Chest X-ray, PA view. Patient: 44 years old, sex M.
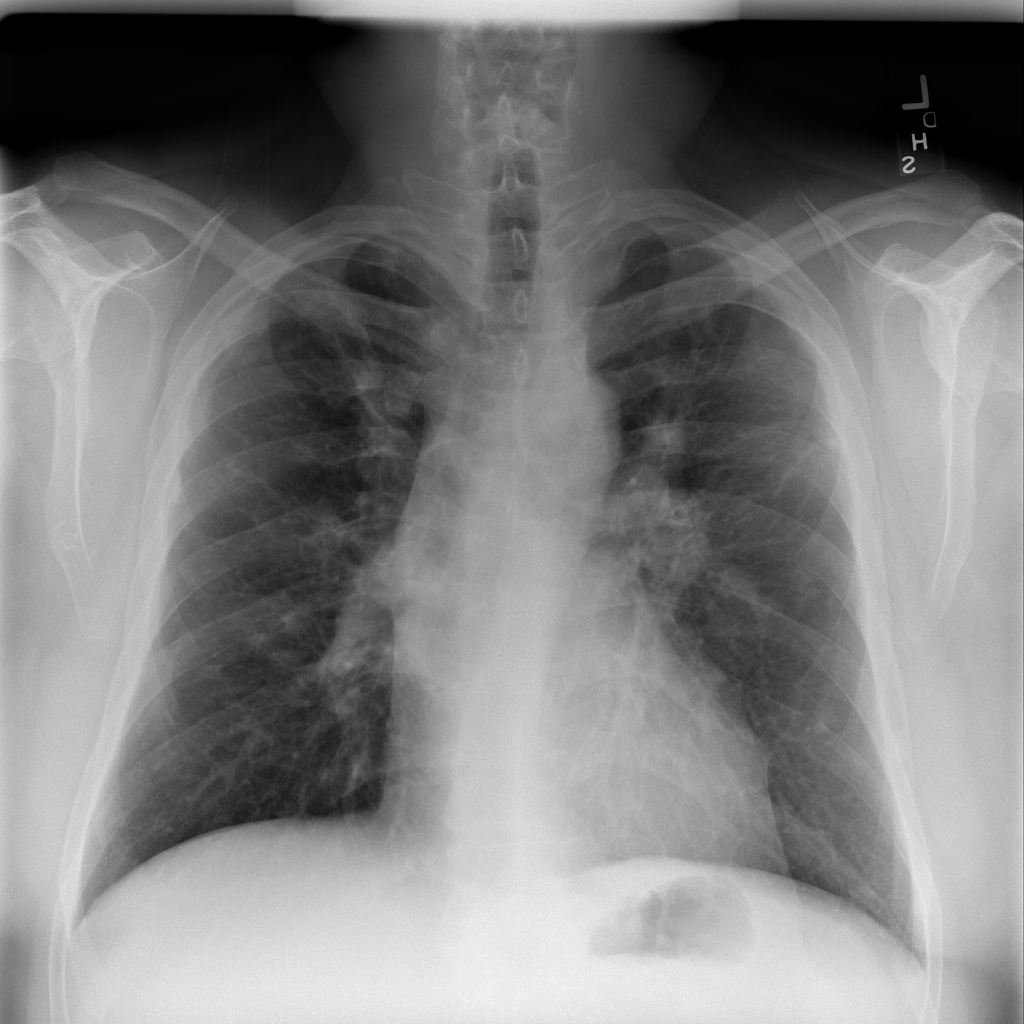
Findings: Fibrosis